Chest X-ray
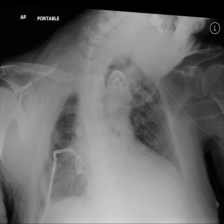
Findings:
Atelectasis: negative
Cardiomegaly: negative
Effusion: negative
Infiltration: negative
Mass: positive
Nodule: negative
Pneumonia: negative
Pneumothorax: negative
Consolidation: negative
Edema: negative
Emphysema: negative
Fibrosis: negative
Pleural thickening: negative
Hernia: negative